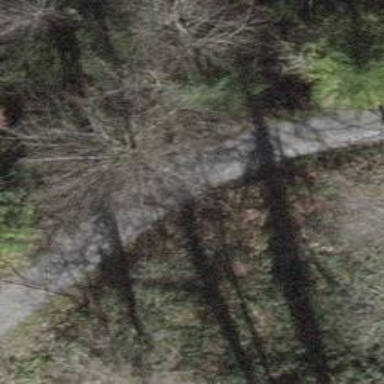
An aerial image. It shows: Path.